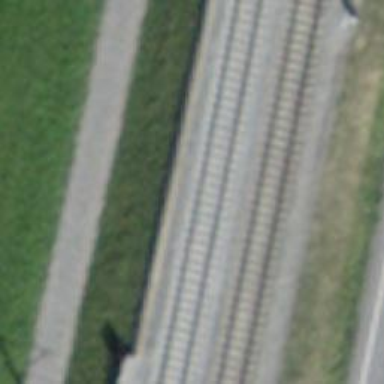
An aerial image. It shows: Single railway track with electrified contact line.